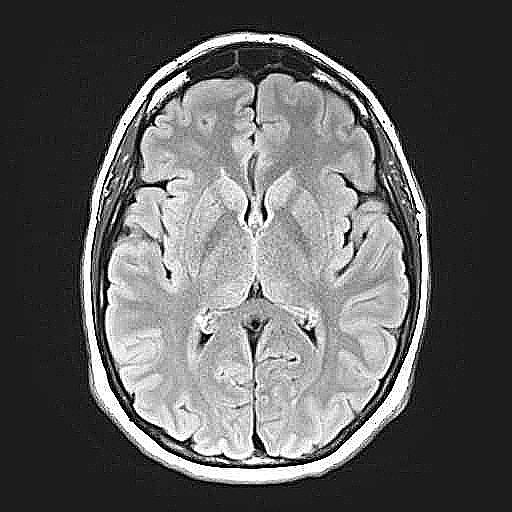
Label: notumor